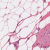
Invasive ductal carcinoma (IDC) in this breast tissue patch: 0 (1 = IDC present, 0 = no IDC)